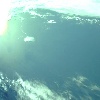
Label: water